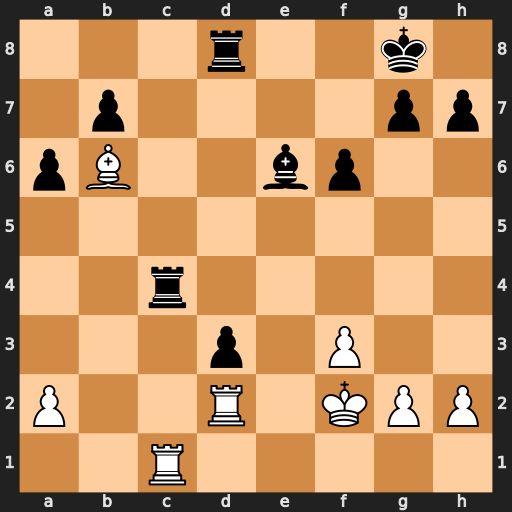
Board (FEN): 3r2k1/1p4pp/pB2bp2/8/2r5/3p1P2/P2R1KPP/2R5
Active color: w
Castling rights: -
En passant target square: -
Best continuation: Rxc4 Bxc4 Bxd8